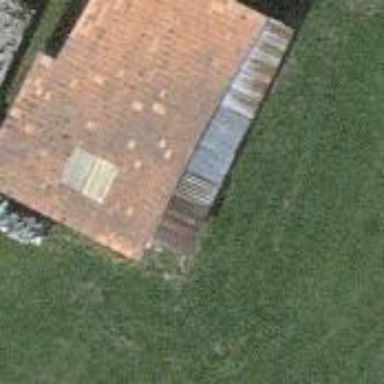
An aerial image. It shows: Shed building.